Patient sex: M
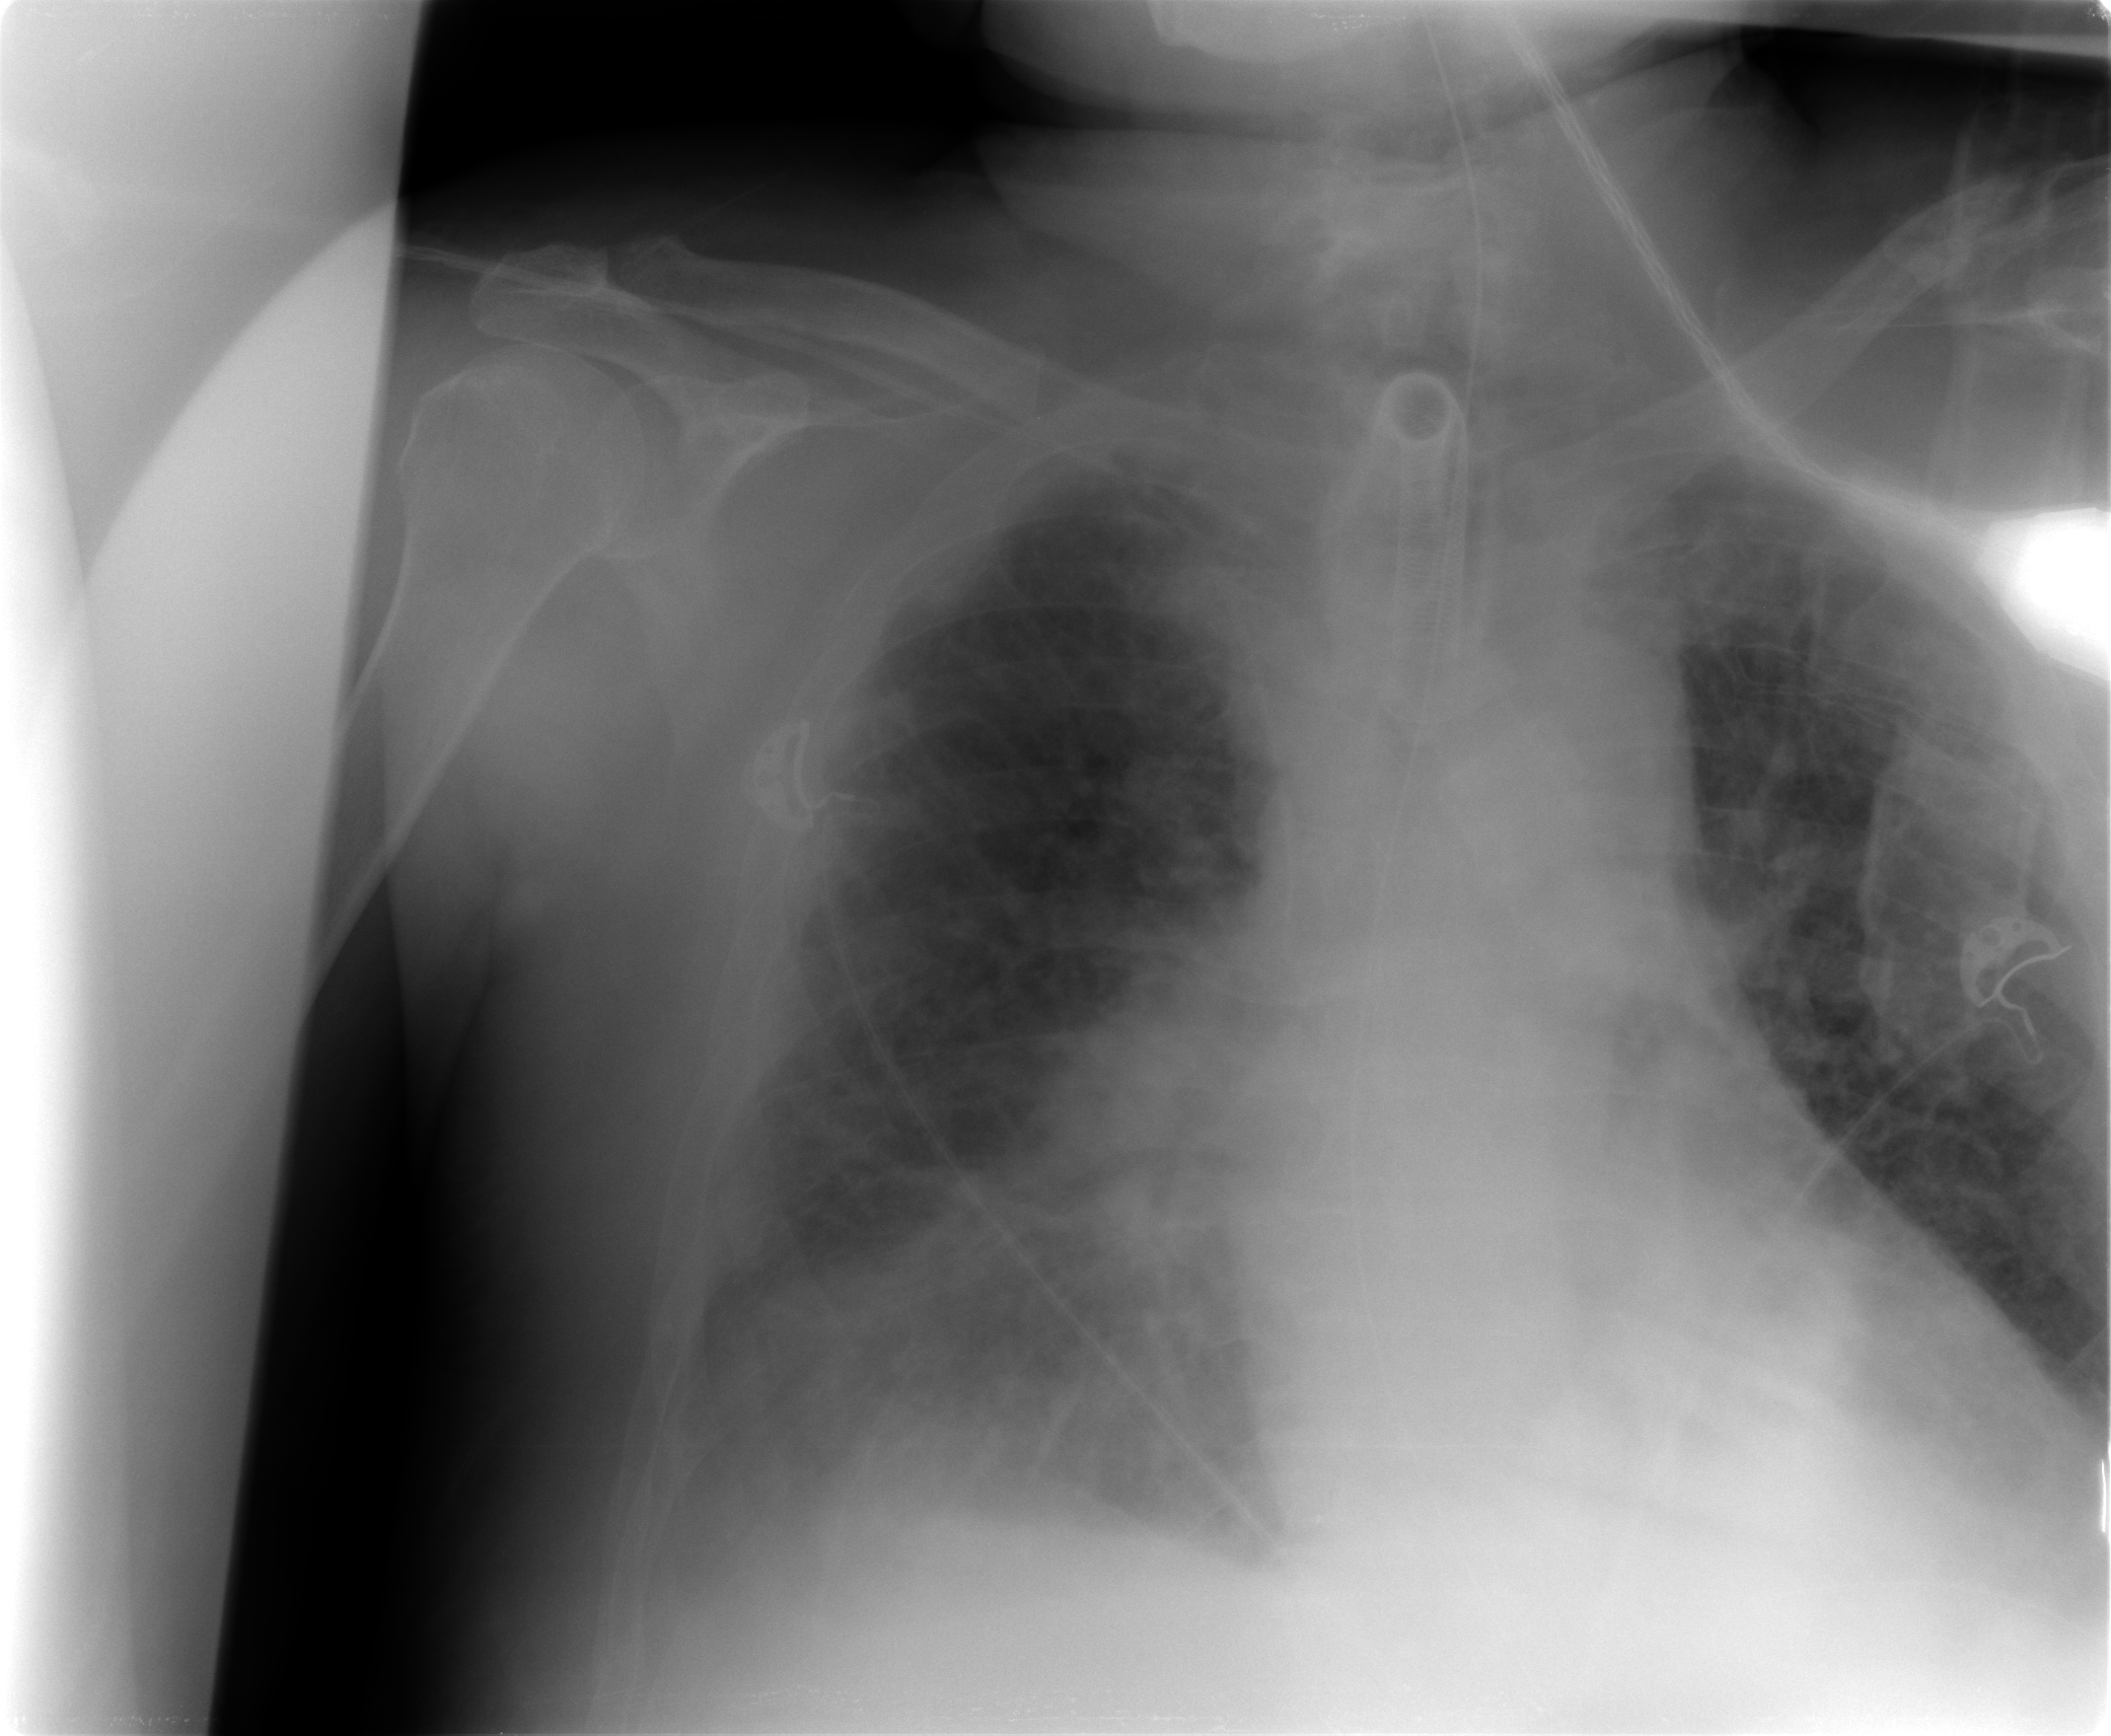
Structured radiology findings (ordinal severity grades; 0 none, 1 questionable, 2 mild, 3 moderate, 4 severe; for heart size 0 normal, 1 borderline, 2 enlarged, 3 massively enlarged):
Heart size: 0
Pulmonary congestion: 3
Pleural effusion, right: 1
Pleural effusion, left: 2
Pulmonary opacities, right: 2
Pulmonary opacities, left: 0
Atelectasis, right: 2
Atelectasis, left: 0